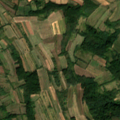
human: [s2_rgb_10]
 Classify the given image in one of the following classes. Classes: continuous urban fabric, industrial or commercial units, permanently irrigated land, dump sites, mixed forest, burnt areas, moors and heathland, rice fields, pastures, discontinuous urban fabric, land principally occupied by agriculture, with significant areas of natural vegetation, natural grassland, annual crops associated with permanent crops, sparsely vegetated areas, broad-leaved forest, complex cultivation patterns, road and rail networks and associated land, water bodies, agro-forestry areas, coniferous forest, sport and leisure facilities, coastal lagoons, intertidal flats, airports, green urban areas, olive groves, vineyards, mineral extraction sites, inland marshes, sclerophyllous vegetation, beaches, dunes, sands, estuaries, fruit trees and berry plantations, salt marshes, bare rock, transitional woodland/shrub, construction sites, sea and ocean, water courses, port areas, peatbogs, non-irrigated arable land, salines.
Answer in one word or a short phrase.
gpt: complex cultivation patterns, land principally occupied by agriculture, with significant areas of natural vegetation, broad-leaved forest